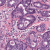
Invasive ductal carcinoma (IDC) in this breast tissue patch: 1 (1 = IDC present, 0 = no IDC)